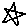
Label: star